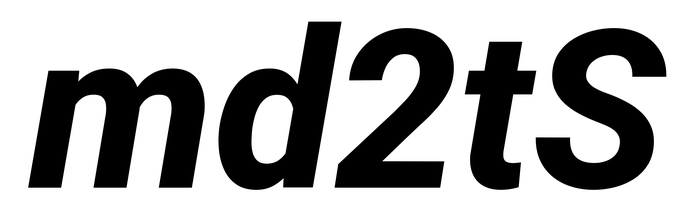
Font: Roboto-Italic_ExtraBold_Italic